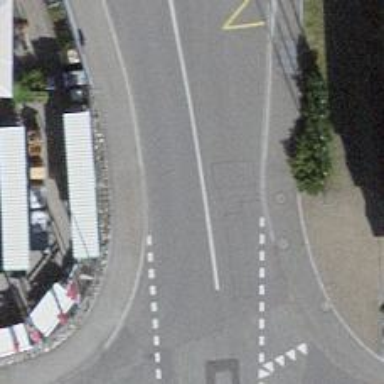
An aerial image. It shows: Unmarked crossing on the road.